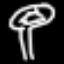
Label: mushroom